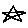
Label: star